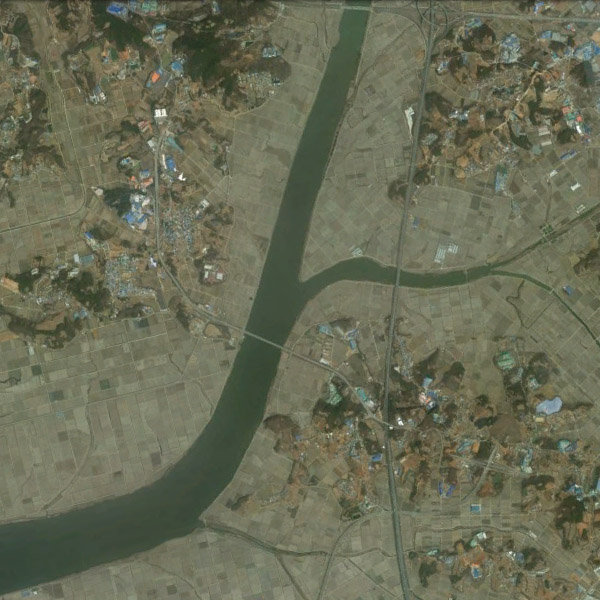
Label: River